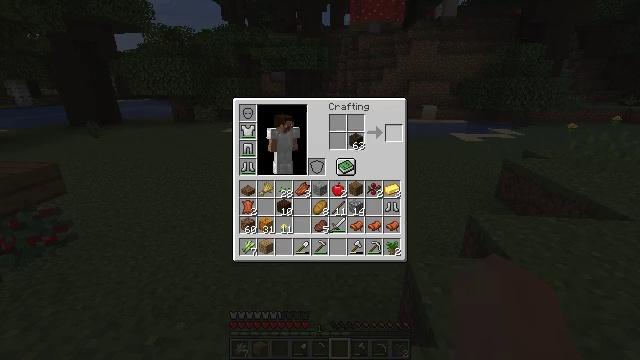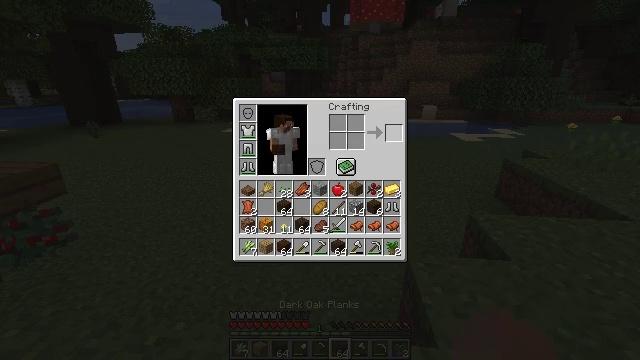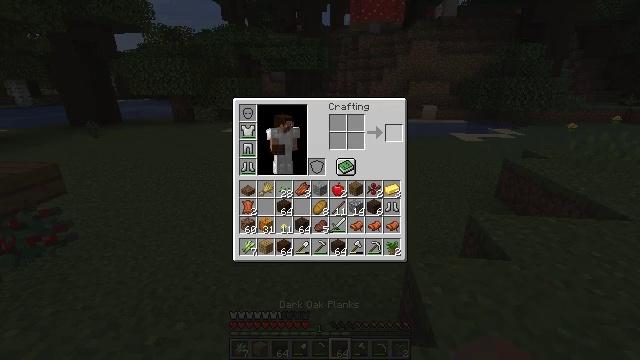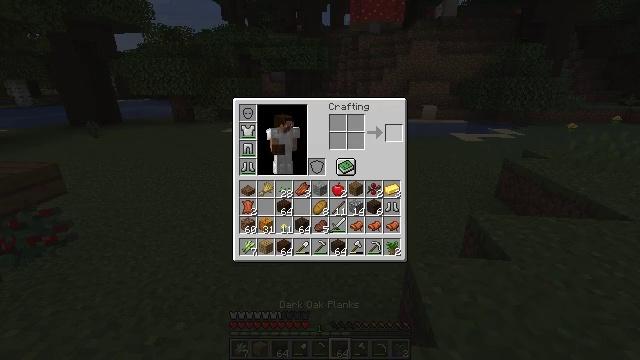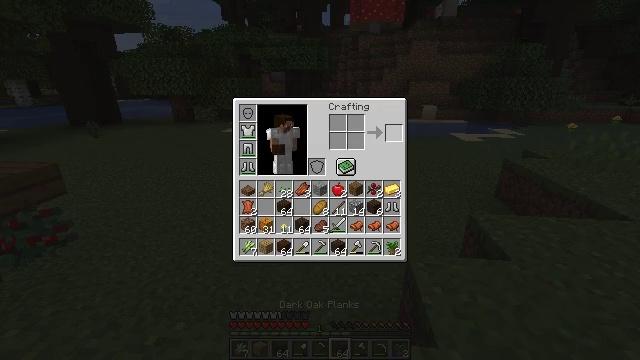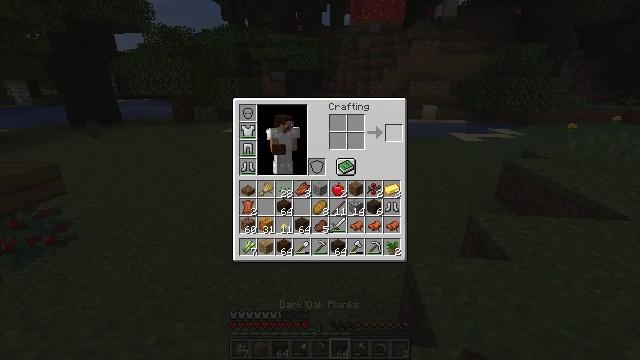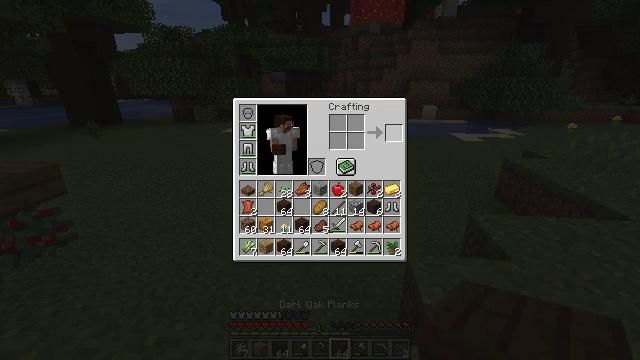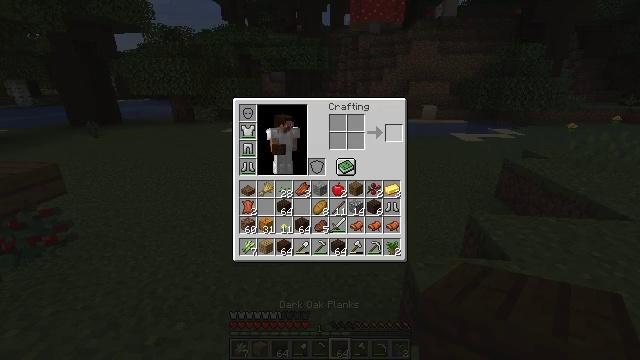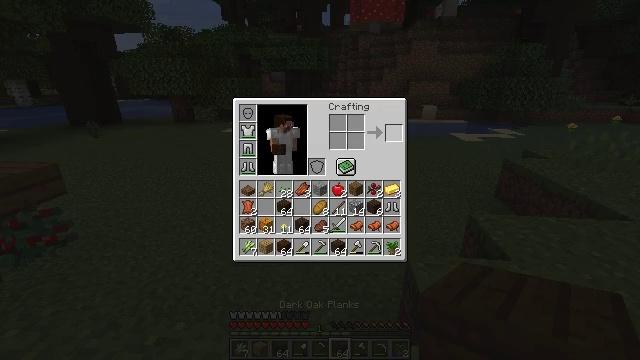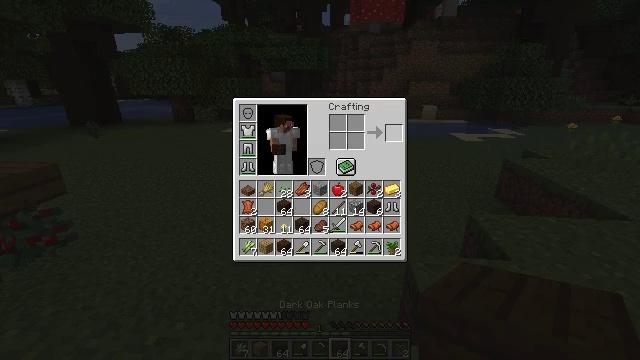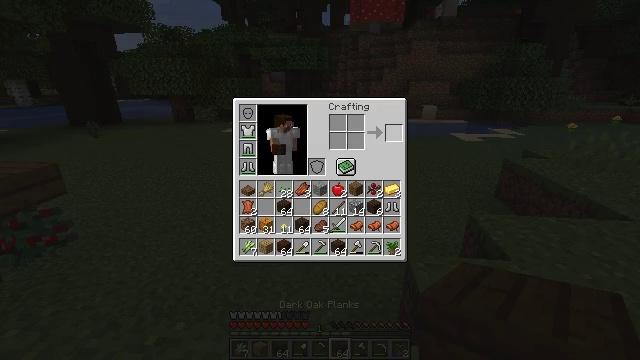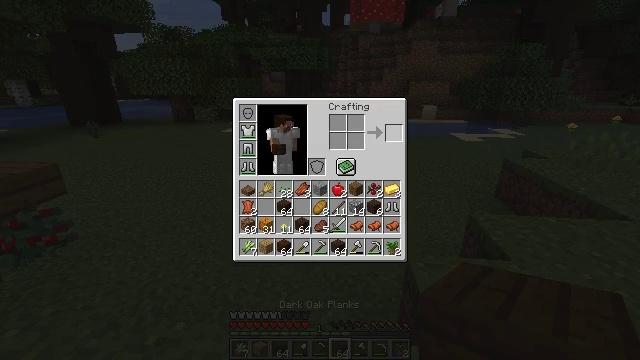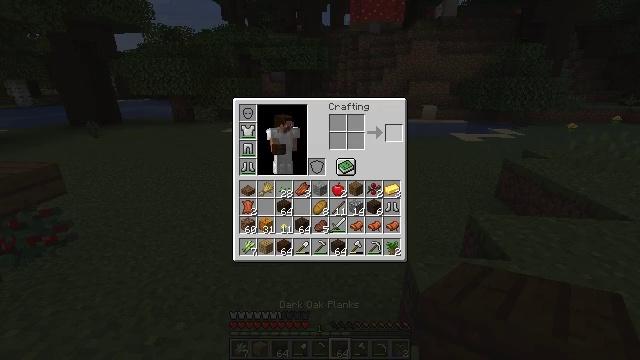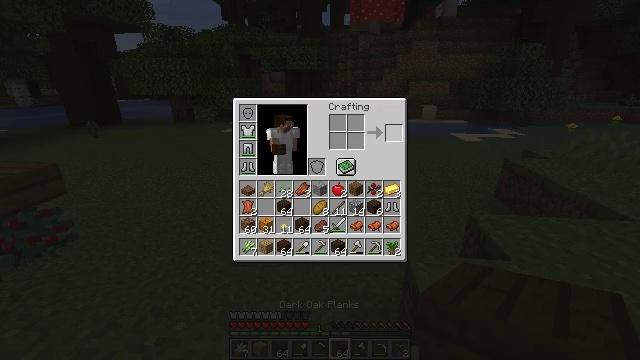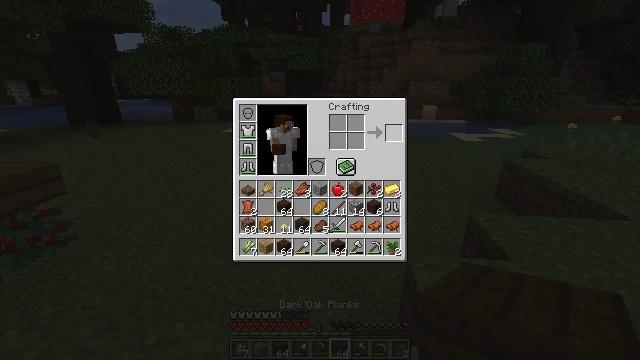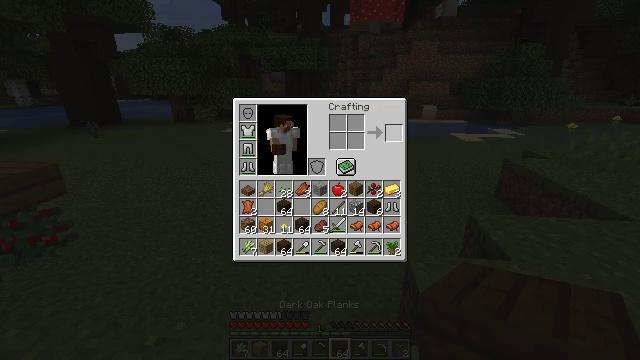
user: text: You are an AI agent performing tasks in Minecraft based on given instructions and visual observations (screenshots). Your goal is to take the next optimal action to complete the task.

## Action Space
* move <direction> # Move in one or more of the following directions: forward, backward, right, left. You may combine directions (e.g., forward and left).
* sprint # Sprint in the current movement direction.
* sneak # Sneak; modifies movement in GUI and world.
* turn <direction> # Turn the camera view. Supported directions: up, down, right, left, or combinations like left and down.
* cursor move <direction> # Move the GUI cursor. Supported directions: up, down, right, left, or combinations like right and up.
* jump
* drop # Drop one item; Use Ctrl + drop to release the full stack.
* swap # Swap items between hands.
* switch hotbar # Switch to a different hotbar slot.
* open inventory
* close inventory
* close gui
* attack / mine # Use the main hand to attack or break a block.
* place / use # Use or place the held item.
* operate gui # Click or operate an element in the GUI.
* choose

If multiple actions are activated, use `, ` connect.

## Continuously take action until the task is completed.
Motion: motion action
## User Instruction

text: Open the crafting table to craft dark oak stairs.
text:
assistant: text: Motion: sneak, open gui
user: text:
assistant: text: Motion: sneak
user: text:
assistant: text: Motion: sneak
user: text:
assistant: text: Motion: sneak
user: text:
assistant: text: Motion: sneak
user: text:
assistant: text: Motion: sneak
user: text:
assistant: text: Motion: sneak
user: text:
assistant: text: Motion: sneak
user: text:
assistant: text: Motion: no_op
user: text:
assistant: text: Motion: no_op
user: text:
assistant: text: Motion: no_op
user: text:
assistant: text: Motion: no_op
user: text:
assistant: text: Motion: no_op
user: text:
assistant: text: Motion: no_op
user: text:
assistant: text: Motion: no_op
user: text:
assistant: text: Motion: no_op
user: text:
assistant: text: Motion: no_op
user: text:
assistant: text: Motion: close gui
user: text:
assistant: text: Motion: no_op
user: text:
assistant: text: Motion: turn left
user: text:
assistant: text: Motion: turn left and down
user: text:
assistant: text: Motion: turn left
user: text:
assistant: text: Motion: turn left
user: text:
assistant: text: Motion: turn left
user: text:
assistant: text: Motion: turn right
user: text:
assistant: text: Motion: no_op
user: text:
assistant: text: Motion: no_op
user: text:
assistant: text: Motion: no_op
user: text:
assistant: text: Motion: no_op
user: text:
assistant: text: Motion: turn left